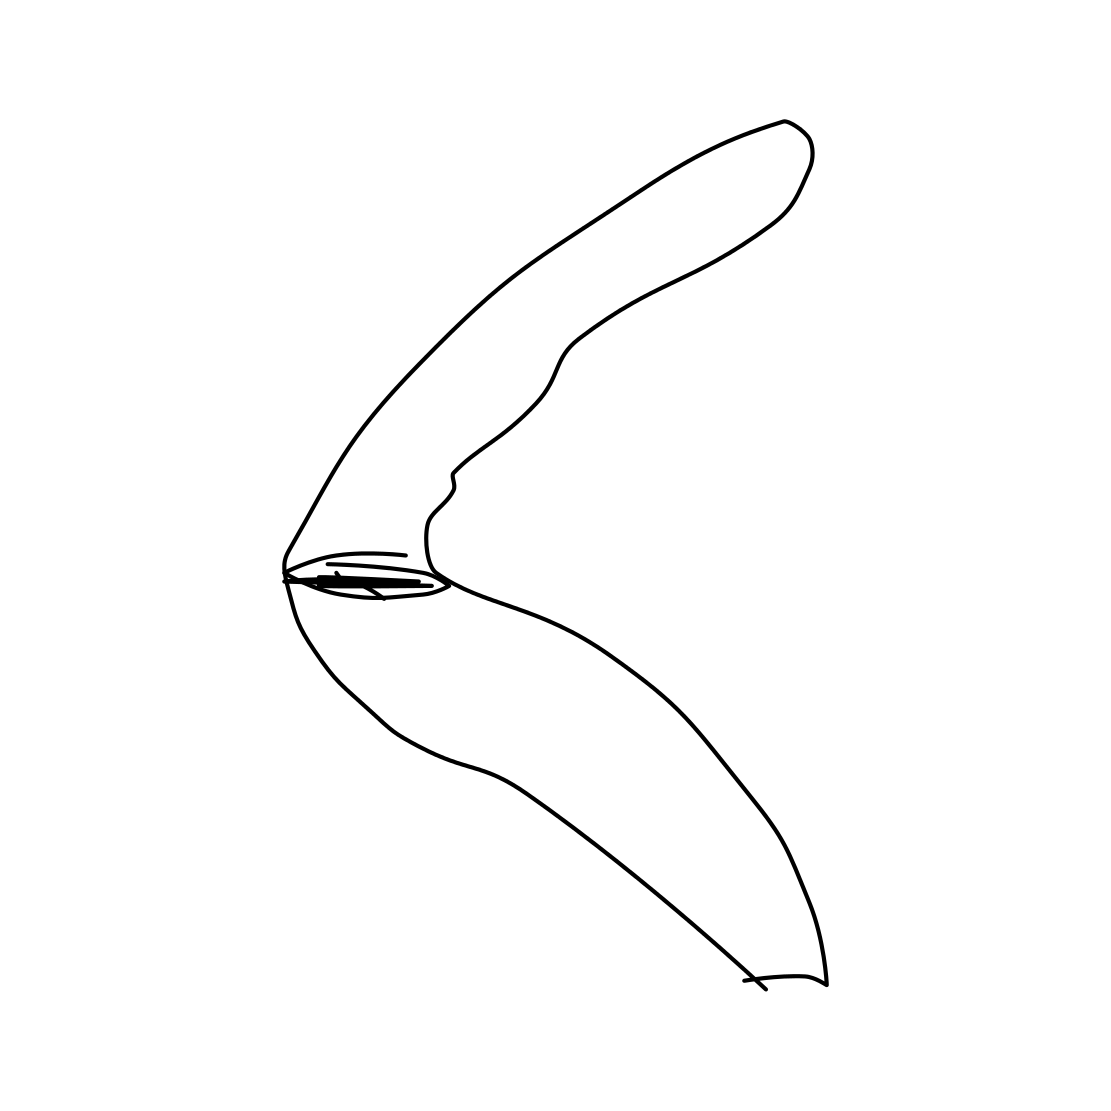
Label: boomerang